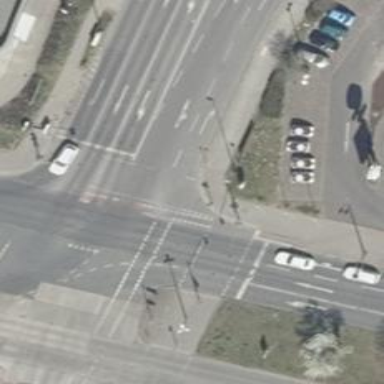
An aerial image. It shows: Footway crossing with traffic signals.